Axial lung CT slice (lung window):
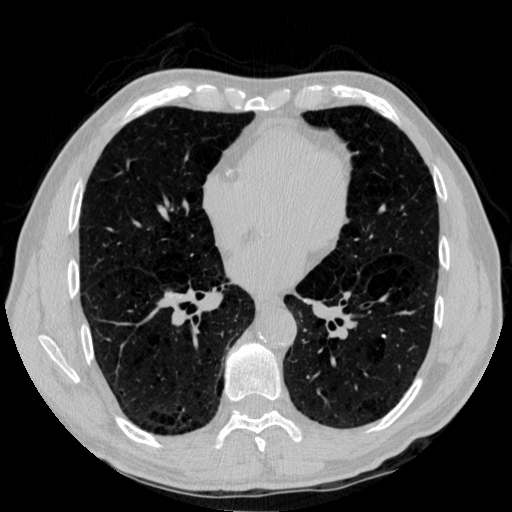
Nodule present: no